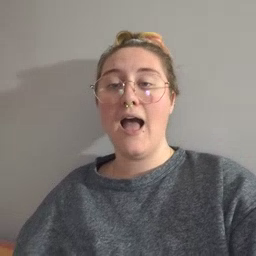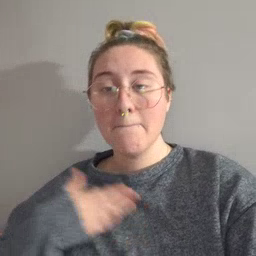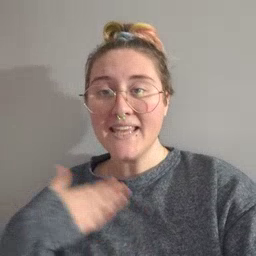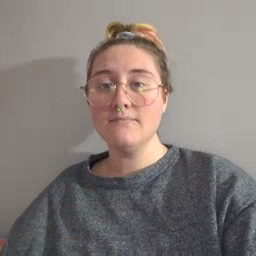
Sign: happy